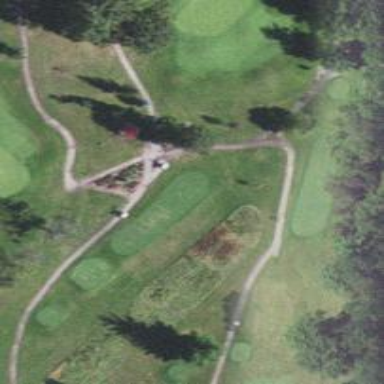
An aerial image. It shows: Service road used as golf cart path.